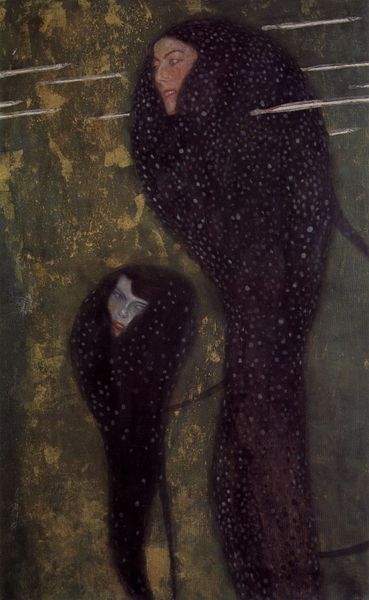
Titel: Die Sirenen
Künstler: Gustav Klimt
Standort: Wien
Institution: Zentralsparkasse
Schlagwörter: akt, blau, dunkel, gemälde, kopf, körper, mann, schlaf, umhang, vogel, wasser, weiß, frauen, gelb, grün, impressionismus, menschen, ocker, ausschnitt, bewegung, blume, braun, damen, frau, frisur, grau, haar, hell, hintergrund, jahrhundertwende, köpfe, mund, männer, nacht, nase, profil, raum, schwarz, symbol, dame, rot, schal, tuch, beige, mode, ornament, symbolismus, alt, gesichter, profile, wand, augen, blass, blicke, federn, gesicht, kleidung, kragen, lang, mensch, pelz, silber, trauer, bildnis, portrait, porträt, öl, wind, figur, gold, haare, lange haare, mantel, schnur, schnüre, stoff, lippen, scheitel, traurig, schuppen, affe, wellen, zwei, leine, abstrakt, violett, klein, linien, jugendstil, münder, nasen, detail, brauen, finster, wandmalerei, streifen, marmoriert, klimt, striche, abstrahiert, regen, punkte, gepunktet, linie, munch, schwalben, draußen, traum, hass, strich, nixen, tupfen, mäntel, pracht, österreich, fries, edvard munch, rau, zähne, blickrichtung, sehnsucht, finsternis, expressiv, struktur, schlangen, hochkant, horizontal, wien, sünde, gustav, sezession, secession, fresco, pfeile, fische, unterwasser, dämonen, geister, pünktchen, gorilla, dunkeö, kokon, kokons, blattgold, redon, frise, frauenkopf, wasserwesen, gustav klimt, geneigter kopf, frauenköpfe, freuen, körperlos, weiße linien, profl, hintergunf, fris, anziehung, atraktivität, haarnadellinien, jfrauen, regne, schalhaare, wich